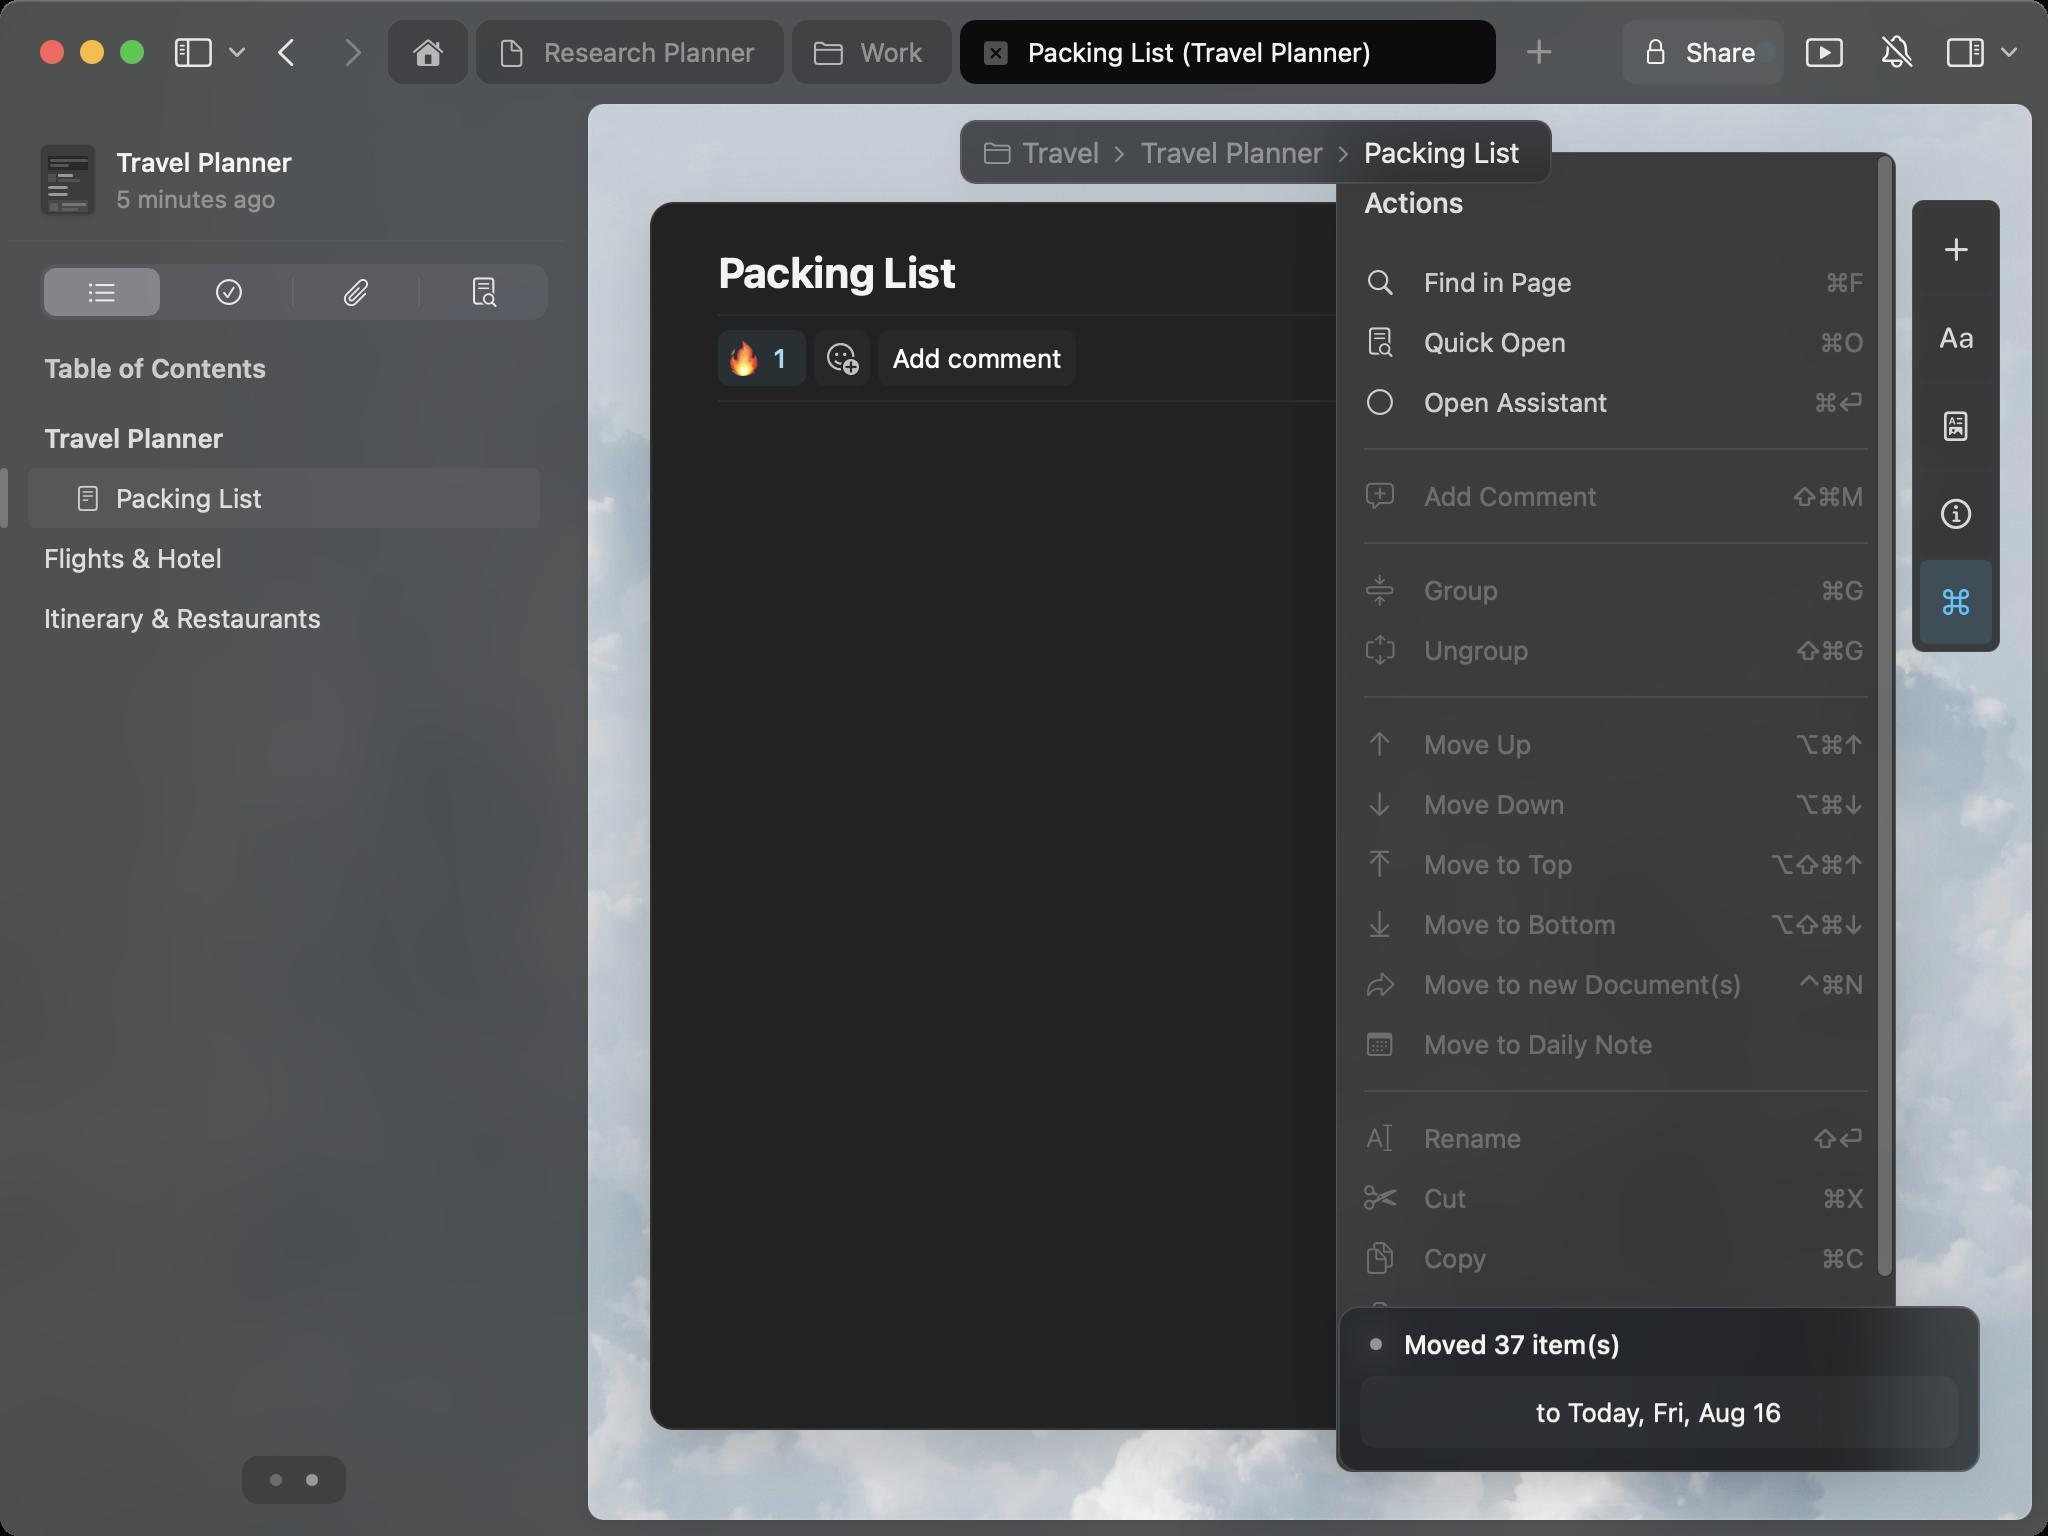
Accessibility tree:
{"name": "Packing_List", "role": "AXWindow", "description": null, "role_description": "standard window", "value": null, "position": "350.00;92.00", "size": "1024;768", "children": [{"name": null, "role": "AXGroup", "description": null, "role_description": "group", "value": null, "position": "0.00;0.00", "size": "1024;768", "children": [{"name": null, "role": "AXGroup", "description": null, "role_description": "group", "value": null, "position": "0.00;0.00", "size": "1024;768", "children": [{"name": null, "role": "AXStaticText", "description": "Moved 37 item(s)", "role_description": "text", "value": null, "position": "702.00;664.08", "size": "277;16", "children": []}, {"name": null, "role": "AXStaticText", "description": "to Today, Fri, Aug 16", "role_description": "text", "value": null, "position": "680.00;688.08", "size": "299;36", "children": []}, {"name": null, "role": "AXButton", "description": null, "role_description": "button", "value": null, "position": "111.00;10.00", "size": "15;32", "children": []}, {"name": null, "role": "AXStaticText", "description": "Research Planner", "role_description": "text", "value": null, "position": "272.00;10.00", "size": "122;32", "children": []}, {"name": null, "role": "AXStaticText", "description": "Work", "role_description": "text", "value": null, "position": "430.00;10.00", "size": "48;32", "children": []}, {"name": null, "role": "AXStaticText", "description": "Packing List (Travel Planner)", "role_description": "text", "value": null, "position": "514.00;10.00", "size": "204;32", "children": []}, {"name": null, "role": "AXStaticText", "description": "Share", "role_description": "text", "value": null, "position": "843.00;10.00", "size": "35;32", "children": []}, {"name": null, "role": "AXButton", "description": null, "role_description": "button", "value": null, "position": "997.00;10.00", "size": "15;32", "children": []}, {"name": null, "role": "AXGroup", "description": null, "role_description": "group", "value": null, "position": "294.00;52.00", "size": "722;708", "children": [{"name": null, "role": "AXStaticText", "description": "🔥", "role_description": "text", "value": null, "position": "359.00;165.00", "size": "26;28", "children": []}, {"name": null, "role": "AXStaticText", "description": "1", "role_description": "text", "value": null, "position": "377.00;165.00", "size": "26;28", "children": []}, {"name": null, "role": "AXStaticText", "description": "Add comment", "role_description": "text", "value": null, "position": "439.00;165.00", "size": "99;28", "children": []}, {"name": null, "role": "AXStaticText", "description": "Travel", "role_description": "text", "value": null, "position": "511.00;65.00", "size": "39;22", "children": []}, {"name": null, "role": "AXStaticText", "description": "Travel Planner", "role_description": "text", "value": null, "position": "570.00;65.00", "size": "92;22", "children": []}, {"name": null, "role": "AXStaticText", "description": "Packing List", "role_description": "text", "value": null, "position": "682.00;65.00", "size": "78;22", "children": []}, {"name": null, "role": "AXStaticText", "description": "Actions", "role_description": "text", "value": null, "position": "682.00;92.00", "size": "252;18", "children": []}, {"name": null, "role": "AXStaticText", "description": "Find in Page", "role_description": "text", "value": null, "position": "712.00;126.00", "size": "192;30", "children": []}, {"name": null, "role": "AXStaticText", "description": "⌘F", "role_description": "text", "value": null, "position": "912.50;126.00", "size": "20;30", "children": []}, {"name": null, "role": "AXStaticText", "description": "Quick Open", "role_description": "text", "value": null, "position": "712.00;156.00", "size": "190;30", "children": []}, {"name": null, "role": "AXStaticText", "description": "⌘O", "role_description": "text", "value": null, "position": "910.00;156.00", "size": "22;30", "children": []}, {"name": null, "role": "AXStaticText", "description": "Open Assistant", "role_description": "text", "value": null, "position": "712.00;186.00", "size": "187;30", "children": []}, {"name": null, "role": "AXStaticText", "description": "⌘⏎", "role_description": "text", "value": null, "position": "907.00;186.00", "size": "25;30", "children": []}, {"name": null, "role": "AXStaticText", "description": "Add Comment", "role_description": "text", "value": null, "position": "712.00;233.00", "size": "176;30", "children": []}, {"name": null, "role": "AXStaticText", "description": "⇧⌘M", "role_description": "text", "value": null, "position": "896.00;233.00", "size": "36;30", "children": []}, {"name": null, "role": "AXStaticText", "description": "Group", "role_description": "text", "value": null, "position": "712.00;280.00", "size": "190;30", "children": []}, {"name": null, "role": "AXStaticText", "description": "⌘G", "role_description": "text", "value": null, "position": "910.50;280.00", "size": "22;30", "children": []}, {"name": null, "role": "AXStaticText", "description": "Ungroup", "role_description": "text", "value": null, "position": "712.00;310.00", "size": "178;30", "children": []}, {"name": null, "role": "AXStaticText", "description": "⇧⌘G", "role_description": "text", "value": null, "position": "897.50;310.00", "size": "34;30", "children": []}, {"name": null, "role": "AXStaticText", "description": "Move Up", "role_description": "text", "value": null, "position": "712.00;357.00", "size": "177;30", "children": []}, {"name": null, "role": "AXStaticText", "description": "⌥⌘↑", "role_description": "text", "value": null, "position": "897.00;357.00", "size": "35;30", "children": []}, {"name": null, "role": "AXStaticText", "description": "Move Down", "role_description": "text", "value": null, "position": "712.00;387.00", "size": "177;30", "children": []}, {"name": null, "role": "AXStaticText", "description": "⌥⌘↓", "role_description": "text", "value": null, "position": "897.00;387.00", "size": "35;30", "children": []}, {"name": null, "role": "AXStaticText", "description": "Move to Top", "role_description": "text", "value": null, "position": "712.00;417.00", "size": "164;30", "children": []}, {"name": null, "role": "AXStaticText", "description": "⌥⇧⌘↑", "role_description": "text", "value": null, "position": "884.50;417.00", "size": "48;30", "children": []}, {"name": null, "role": "AXStaticText", "description": "Move to Bottom", "role_description": "text", "value": null, "position": "712.00;447.00", "size": "164;30", "children": []}, {"name": null, "role": "AXStaticText", "description": "⌥⇧⌘↓", "role_description": "text", "value": null, "position": "884.50;447.00", "size": "48;30", "children": []}, {"name": null, "role": "AXStaticText", "description": "Move to new Document(s)", "role_description": "text", "value": null, "position": "712.00;477.00", "size": "179;30", "children": []}, {"name": null, "role": "AXStaticText", "description": "⌃⌘N", "role_description": "text", "value": null, "position": "899.00;477.00", "size": "33;30", "children": []}, {"name": null, "role": "AXStaticText", "description": "Move to Daily Note", "role_description": "text", "value": null, "position": "712.00;507.00", "size": "212;30", "children": []}, {"name": null, "role": "AXStaticText", "description": "Rename", "role_description": "text", "value": null, "position": "712.00;554.00", "size": "186;30", "children": []}, {"name": null, "role": "AXStaticText", "description": "⇧⏎", "role_description": "text", "value": null, "position": "906.00;554.00", "size": "26;30", "children": []}, {"name": null, "role": "AXStaticText", "description": "Cut", "role_description": "text", "value": null, "position": "712.00;584.00", "size": "191;30", "children": []}, {"name": null, "role": "AXStaticText", "description": "⌘X", "role_description": "text", "value": null, "position": "911.00;584.00", "size": "21;30", "children": []}, {"name": null, "role": "AXStaticText", "description": "Copy", "role_description": "text", "value": null, "position": "712.00;614.00", "size": "190;30", "children": []}, {"name": null, "role": "AXStaticText", "description": "⌘C", "role_description": "text", "value": null, "position": "910.50;614.00", "size": "22;30", "children": []}, {"name": null, "role": "AXStaticText", "description": "Markdown", "role_description": "text", "value": null, "position": "712.00;644.00", "size": "212;30", "children": []}, {"name": null, "role": "AXStaticText", "description": "Plain Text", "role_description": "text", "value": null, "position": "712.00;674.00", "size": "212;30", "children": []}, {"name": null, "role": "AXStaticText", "description": "Copy Deeplink", "role_description": "text", "value": null, "position": "712.00;704.00", "size": "212;30", "children": []}, {"name": null, "role": "AXStaticText", "description": "Copy Markdown Deeplink", "role_description": "text", "value": null, "position": "712.00;734.00", "size": "212;30", "children": []}, {"name": null, "role": "AXStaticText", "description": "Duplicate", "role_description": "text", "value": null, "position": "712.00;764.00", "size": "190;30", "children": []}, {"name": null, "role": "AXStaticText", "description": "⌘D", "role_description": "text", "value": null, "position": "910.50;764.00", "size": "22;30", "children": []}, {"name": null, "role": "AXStaticText", "description": "Delete", "role_description": "text", "value": null, "position": "712.00;811.00", "size": "198;30", "children": []}, {"name": null, "role": "AXStaticText", "description": "⌫", "role_description": "text", "value": null, "position": "918.50;811.00", "size": "14;30", "children": []}]}, {"name": null, "role": "AXStaticText", "description": "Travel Planner", "role_description": "text", "value": null, "position": "58.00;73.00", "size": "212;16", "children": []}, {"name": null, "role": "AXStaticText", "description": "5 minutes ago", "role_description": "text", "value": null, "position": "58.00;92.00", "size": "212;15", "children": []}, {"name": null, "role": "AXTabGroup", "description": null, "role_description": "tab group", "value": null, "position": "20.00;132.00", "size": "254;28", "children": [{"name": null, "role": "AXRadioButton", "description": "List", "role_description": "tab", "value": 1, "position": "20.00;132.00", "size": "62;28", "children": []}, {"name": null, "role": "AXRadioButton", "description": "selected", "role_description": "tab", "value": 0, "position": "83.00;132.00", "size": "63;28", "children": []}, {"name": null, "role": "AXRadioButton", "description": "attachements", "role_description": "tab", "value": 0, "position": "147.00;132.00", "size": "62;28", "children": []}, {"name": null, "role": "AXRadioButton", "description": "search document", "role_description": "tab", "value": 0, "position": "210.00;132.00", "size": "64;28", "children": []}]}, {"name": null, "role": "AXStaticText", "description": "Table of Contents", "role_description": "text", "value": null, "position": "22.00;176.00", "size": "256;16", "children": []}, {"name": null, "role": "AXStaticText", "description": "Travel Planner", "role_description": "text", "value": null, "position": "22.00;204.00", "size": "232;30", "children": []}, {"name": null, "role": "AXStaticText", "description": "Packing List", "role_description": "text", "value": null, "position": "58.00;234.00", "size": "196;30", "children": []}, {"name": null, "role": "AXStaticText", "description": "Flights & Hotel", "role_description": "text", "value": null, "position": "22.00;264.00", "size": "232;30", "children": []}, {"name": null, "role": "AXStaticText", "description": "Itinerary & Restaurants", "role_description": "text", "value": null, "position": "22.00;294.00", "size": "232;30", "children": []}]}]}, {"name": null, "role": "AXToolbar", "description": null, "role_description": "toolbar", "value": null, "position": "0.00;0.00", "size": "1024;52", "children": []}, {"name": null, "role": "AXButton", "description": null, "role_description": "close button", "value": null, "position": "19.00;18.00", "size": "14;16", "children": []}, {"name": null, "role": "AXButton", "description": null, "role_description": "full screen button", "value": null, "position": "59.00;18.00", "size": "14;16", "children": [{"name": null, "role": "AXGroup", "description": null, "role_description": "group", "value": null, "position": "59.00;18.00", "size": "14;16", "children": [{"name": null, "role": "AXGroup", "description": null, "role_description": "group", "value": null, "position": "59.00;18.00", "size": "14;16", "children": []}]}]}, {"name": null, "role": "AXButton", "description": null, "role_description": "minimize button", "value": null, "position": "39.00;18.00", "size": "14;16", "children": []}]}